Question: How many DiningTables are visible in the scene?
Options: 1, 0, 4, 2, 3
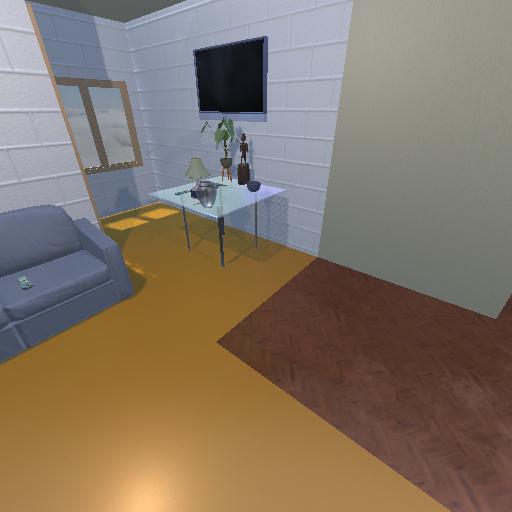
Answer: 1